Current action and preconditions to check: trajectory_clear

Your task: For each precondition in the list above, predict whether it will hold at this action.

Consider the current scene as observed from the mobile robot's camera, and analyze the predicted future states of all dynamic agents (e.g., people, animals, vehicles, or any moving entities) within the NEXT SECOND.

IMPORTANT: Only answer "very likely" if you are absolutely certain—based on strong, clear evidence—that a dynamic agent will violate the precondition in the predicted future state. Do NOT answer "very likely" for unlikely, ambiguous, or low-probability risks.

Ask yourself for each precondition: Is there a high probability, with clear and convincing evidence, that the predicted future states of any dynamic agent will interfere with the predicted future state of the currently executing action within the NEXT SECOND, causing that precondition to fail?

Assess the risk level based on these predictions. Use "likely" or "very likely" if motions create a clear risk of interference.

Use "neutral" or "improbable" if agents are nearby but their predicted paths are clearly diverging or non-conflicting.

Failure Risk Categories: "very improbable", "improbable", "neutral", "likely", "very likely"

Answer Format: Output ONLY the probability_of_failure value from these categories: "very improbable", "improbable", "neutral", "likely", "very likely"

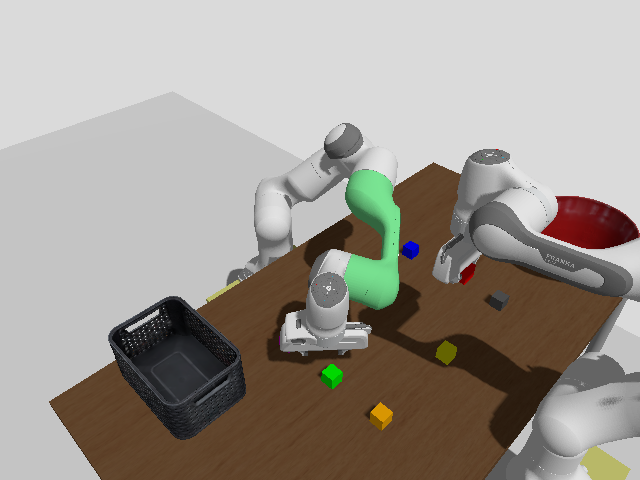

Answer: very improbable